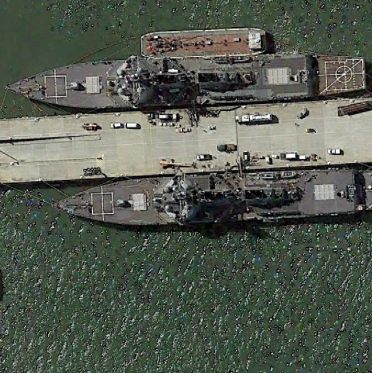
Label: destroyer